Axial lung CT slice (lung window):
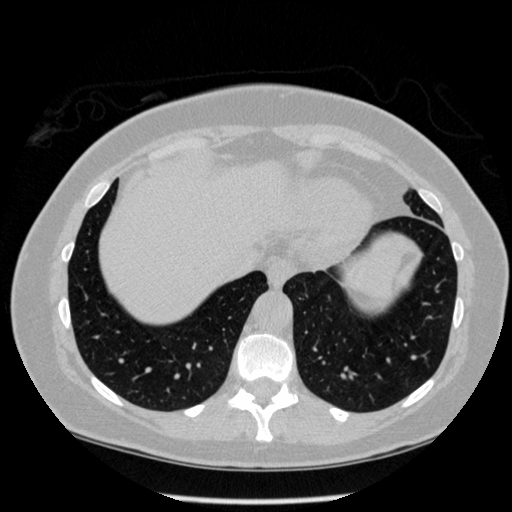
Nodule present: no